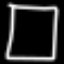
Label: square